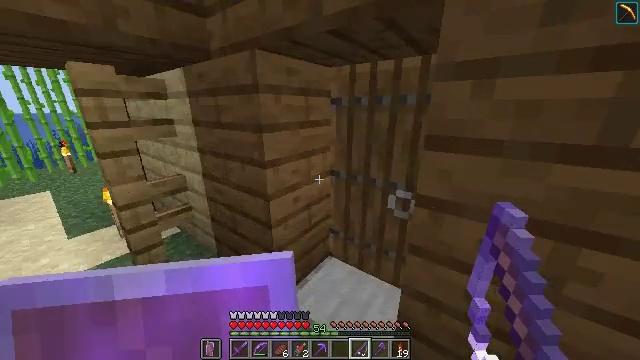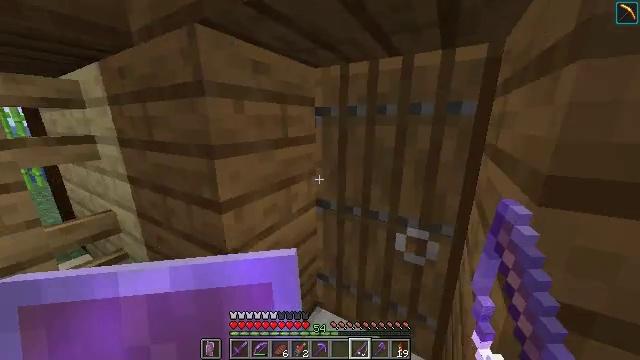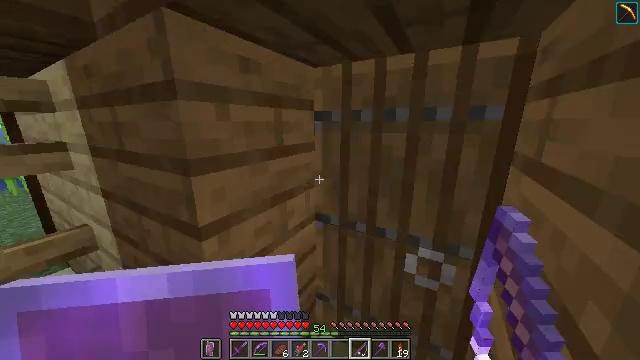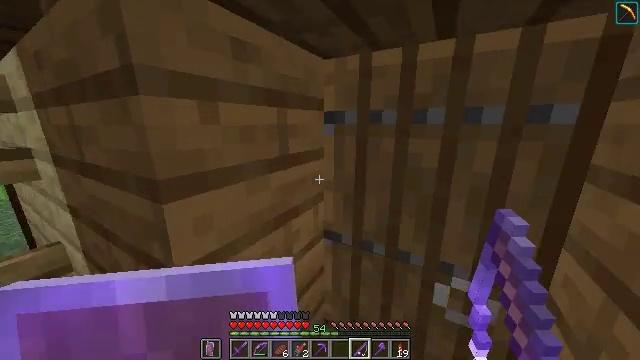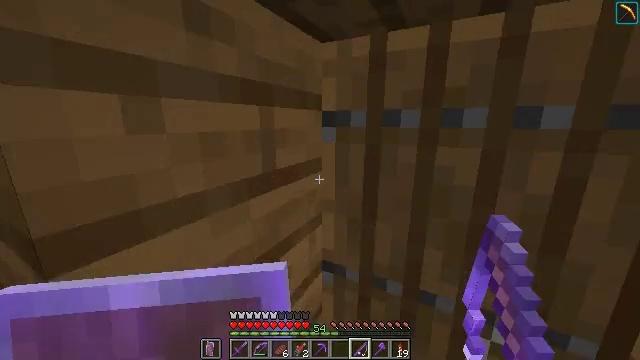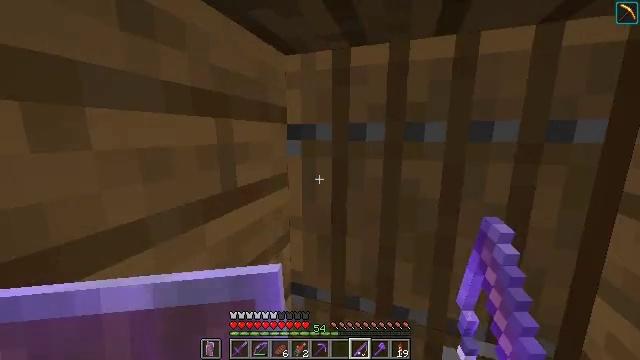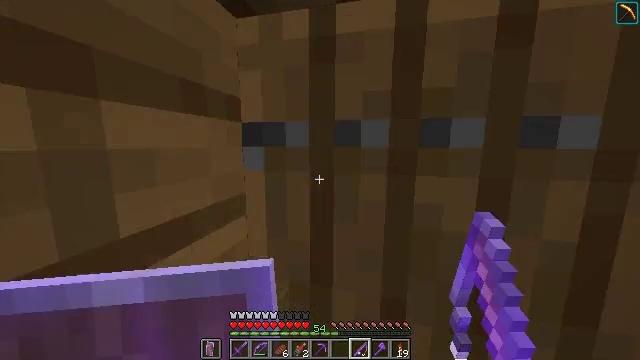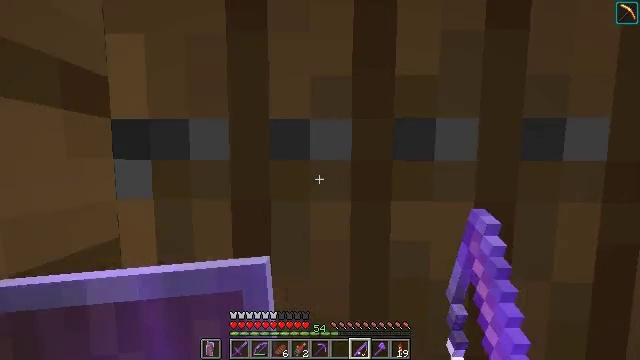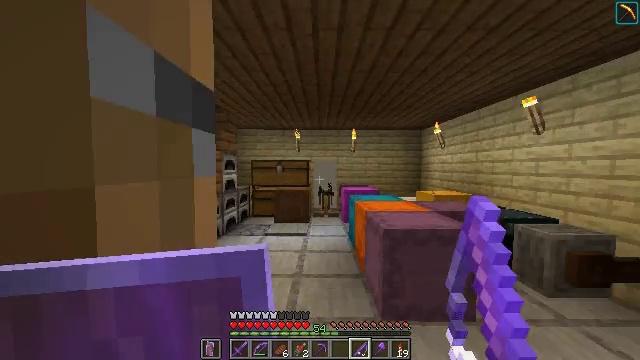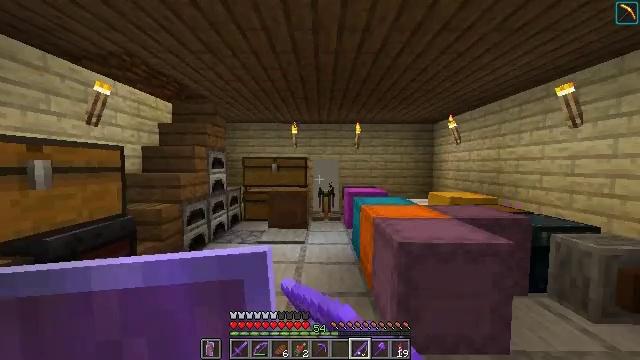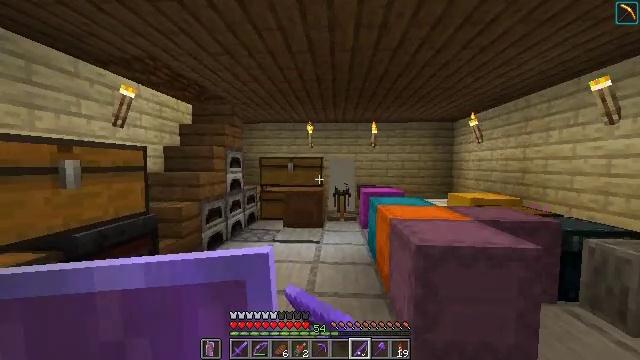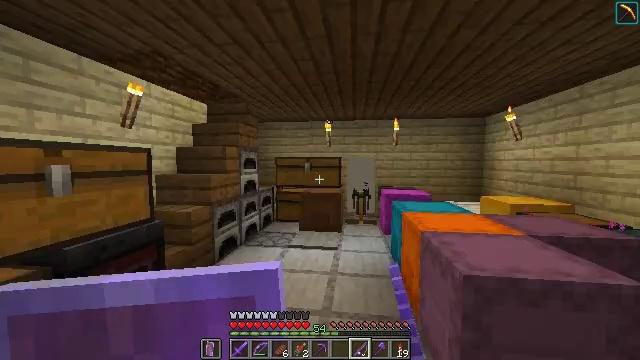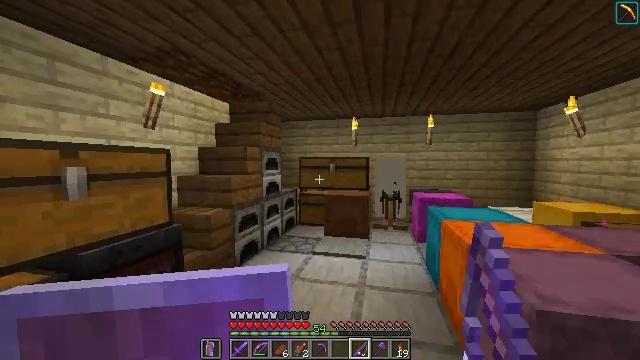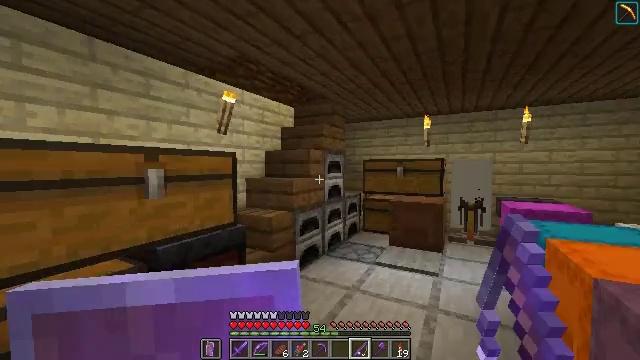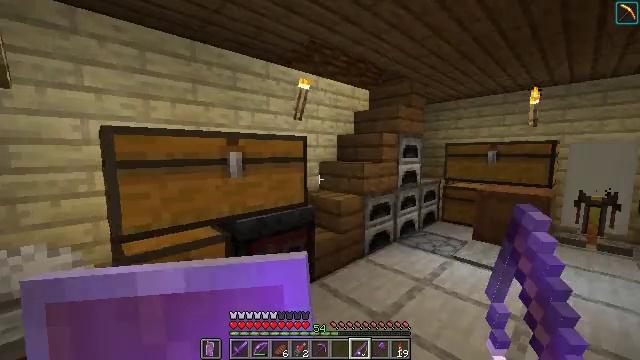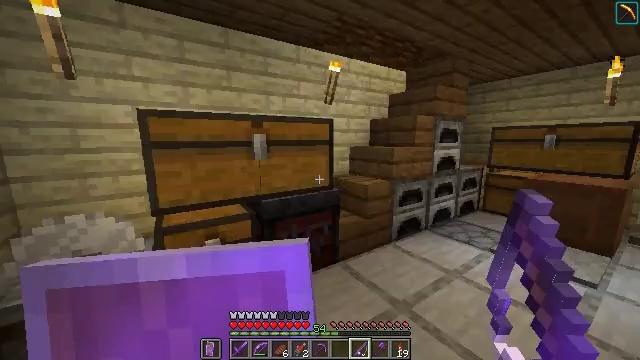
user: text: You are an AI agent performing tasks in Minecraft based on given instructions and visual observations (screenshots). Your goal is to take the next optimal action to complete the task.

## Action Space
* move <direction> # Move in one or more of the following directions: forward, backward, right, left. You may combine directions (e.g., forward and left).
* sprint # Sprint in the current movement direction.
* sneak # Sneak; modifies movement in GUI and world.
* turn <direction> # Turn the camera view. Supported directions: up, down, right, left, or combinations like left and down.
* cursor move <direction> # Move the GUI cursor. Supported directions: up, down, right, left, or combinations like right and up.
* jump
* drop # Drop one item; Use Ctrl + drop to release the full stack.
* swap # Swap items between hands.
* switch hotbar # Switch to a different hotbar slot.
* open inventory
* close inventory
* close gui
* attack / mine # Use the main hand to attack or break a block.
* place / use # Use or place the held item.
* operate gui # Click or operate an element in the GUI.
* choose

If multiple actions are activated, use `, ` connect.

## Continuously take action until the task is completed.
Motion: motion action
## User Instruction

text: Gather items from the brown shulker box by mining it.
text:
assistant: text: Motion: move forward, sprint, turn right and up
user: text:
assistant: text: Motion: move forward, sprint
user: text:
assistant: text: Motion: move forward, sprint
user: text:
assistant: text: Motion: move forward, sprint, turn right
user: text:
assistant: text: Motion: move forward, sprint, turn right and up
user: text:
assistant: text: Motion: move forward, sprint, turn right and up
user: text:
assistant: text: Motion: move forward, sprint, turn right and up
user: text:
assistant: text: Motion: move forward, sprint, turn right and up, use / place
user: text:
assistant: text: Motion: move forward, sprint, use / place
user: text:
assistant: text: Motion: move forward, sprint, turn left, use / place
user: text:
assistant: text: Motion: move forward, sprint, turn left
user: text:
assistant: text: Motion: move forward, sprint, turn left
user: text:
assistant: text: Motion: move forward and move right, sprint, turn left
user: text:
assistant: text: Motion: move forward and move right, sprint, turn left and down
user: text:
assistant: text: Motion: move forward and move right, sprint, turn left and down
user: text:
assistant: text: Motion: move forward and move right, sprint, turn left and down
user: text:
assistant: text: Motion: turn left and down
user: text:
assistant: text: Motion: turn left and down
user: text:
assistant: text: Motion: turn left
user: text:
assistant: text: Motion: no_op
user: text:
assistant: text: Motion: no_op
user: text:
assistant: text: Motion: turn up
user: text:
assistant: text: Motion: turn left and up
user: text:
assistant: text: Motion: turn left and up
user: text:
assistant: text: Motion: no_op
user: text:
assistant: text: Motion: use / place
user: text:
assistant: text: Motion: use / place
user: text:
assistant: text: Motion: use / place
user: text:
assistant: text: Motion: no_op
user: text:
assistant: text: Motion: no_op